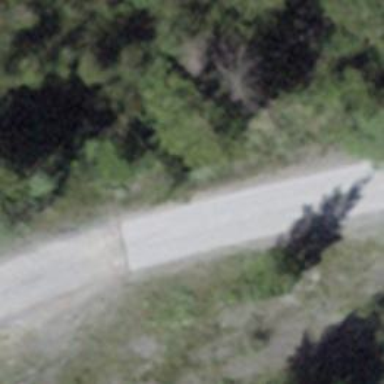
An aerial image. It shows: Unclassified road with paved surface.